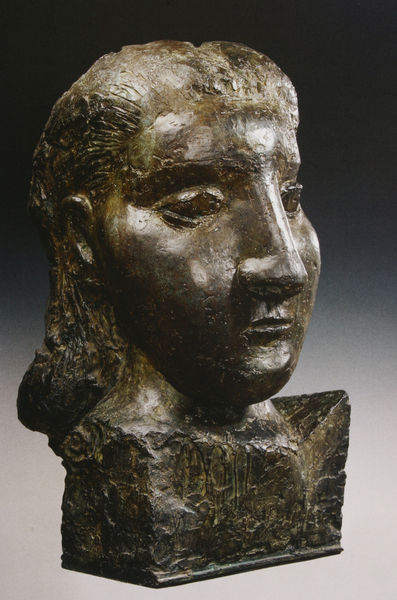
Titel: Tête de femme (Dora Maar), Frauenkopf (Dora Maar)
Künstler: Pablo Picasso
Institution: Privatsammlung
Schlagwörter: kopf, schatten, grün, mädchen, braun, frau, frisur, grau, haar, licht, marmor, mund, nase, ohr, stirn, weiss, blick, augen, gesicht, sockel, stein, hals, portrait, porträt, auge, figur, haare, kinn, lippe, lippen, ohren, scheitel, skulptur, wangen, backen, schwer, schmal, büste, glanz, glänzend, bronze, plastik, wange, foto, fotografie, eng, wangenknochen, picasso, backe, niedergeschlagen, matisse, bosse, schulterlang, große nase, klotz, pablo picasso, opf, büster, vorstehend